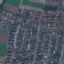
Land use / land cover class: Residential